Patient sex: M
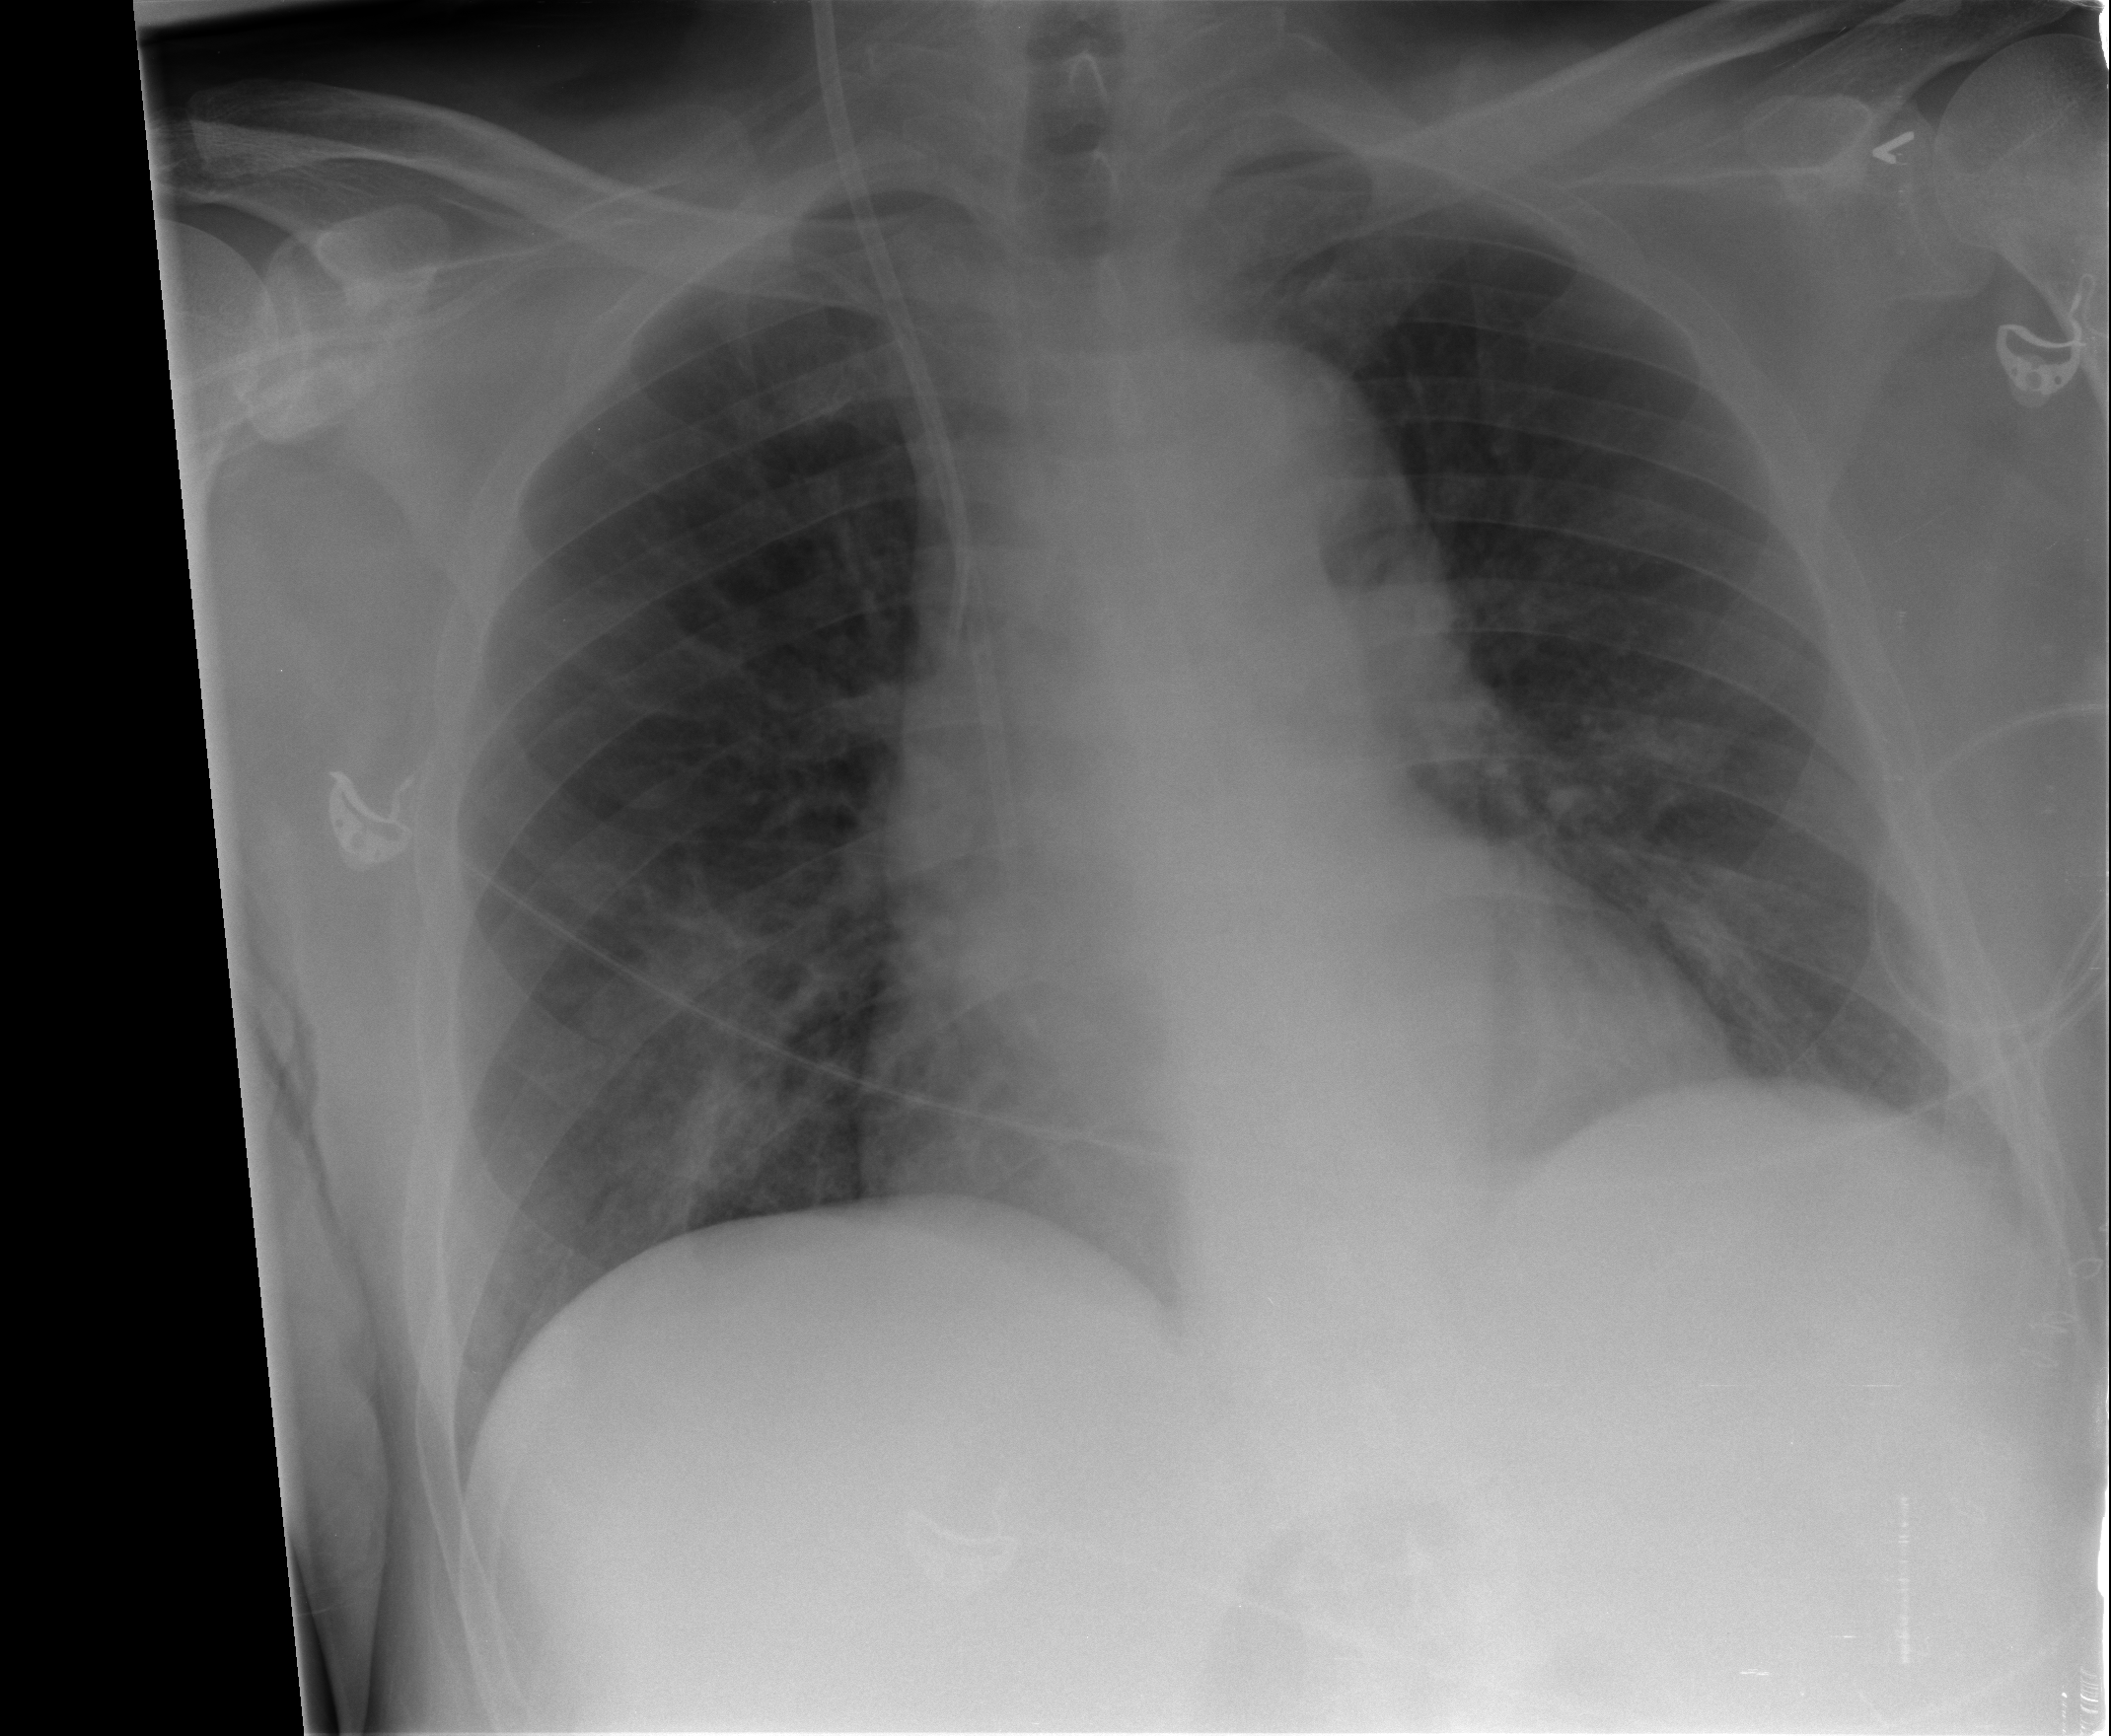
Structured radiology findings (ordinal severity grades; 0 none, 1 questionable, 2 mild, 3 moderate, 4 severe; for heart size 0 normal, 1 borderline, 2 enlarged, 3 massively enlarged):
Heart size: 2
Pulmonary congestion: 0
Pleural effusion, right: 0
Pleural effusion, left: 0
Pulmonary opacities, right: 2
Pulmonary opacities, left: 1
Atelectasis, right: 0
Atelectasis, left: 0